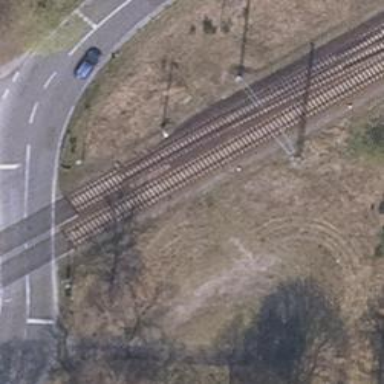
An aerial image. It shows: Railway switch.